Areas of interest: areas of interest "Home Furnishing and Building Materials Market"
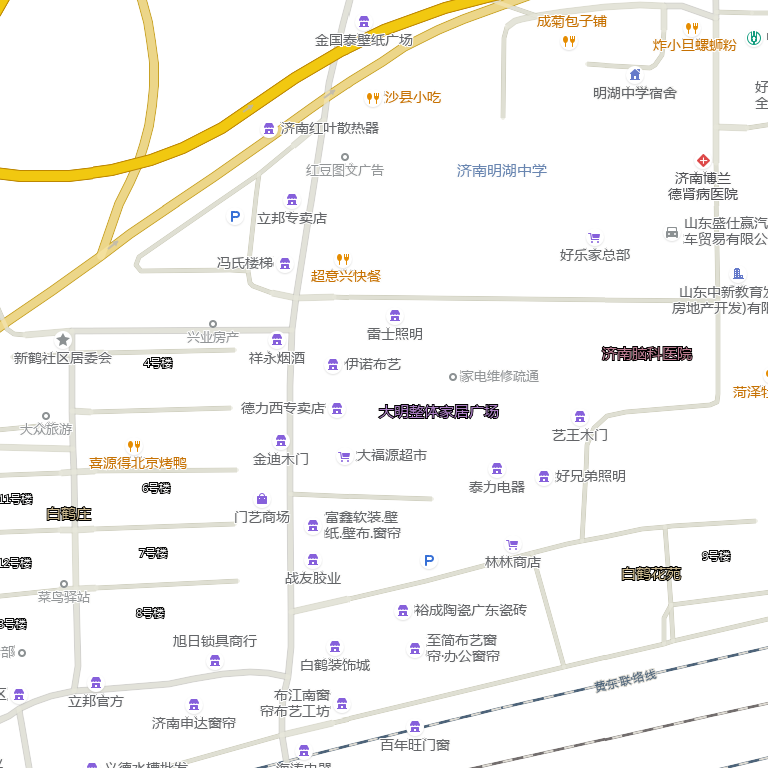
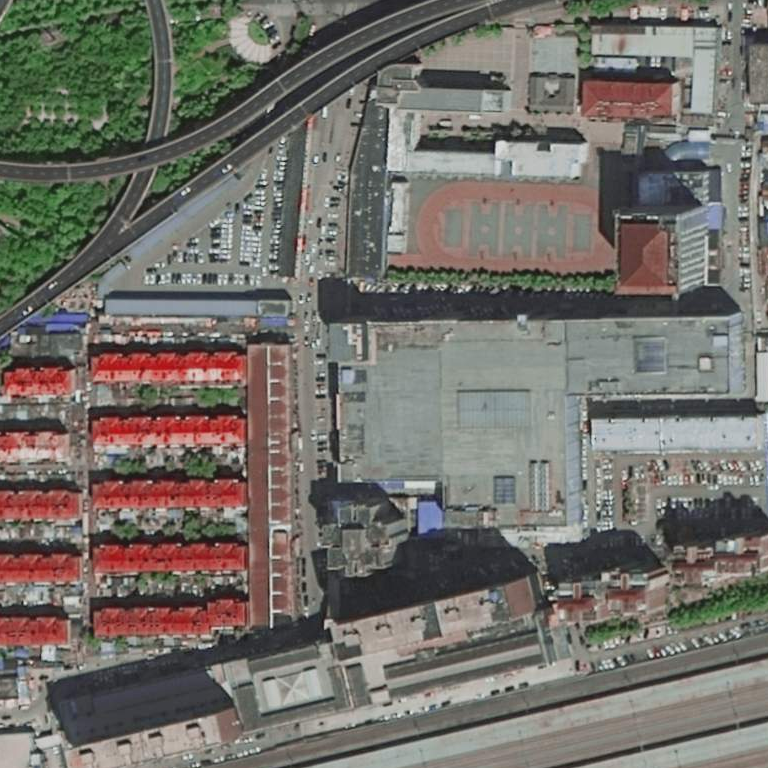